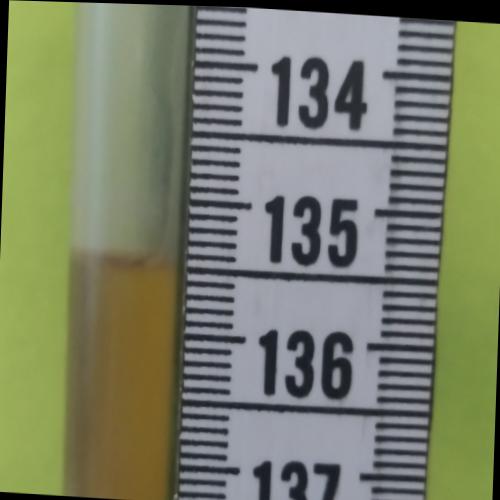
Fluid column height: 135.5 cm